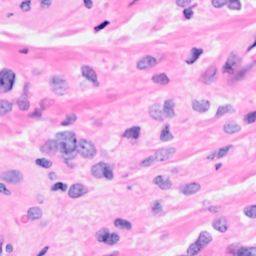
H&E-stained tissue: Breast